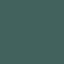
Land use / land cover class: SeaLake